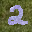
Label: 2